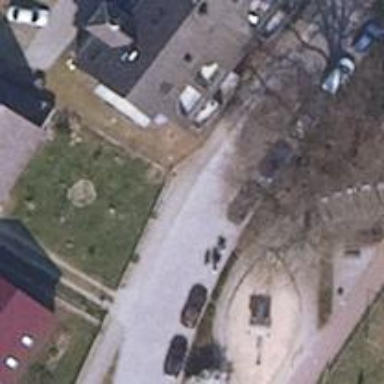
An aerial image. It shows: Residential road with sidewalk on the left side.